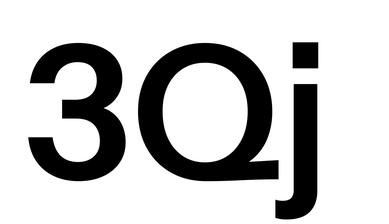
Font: InstrumentSans_SemiBold